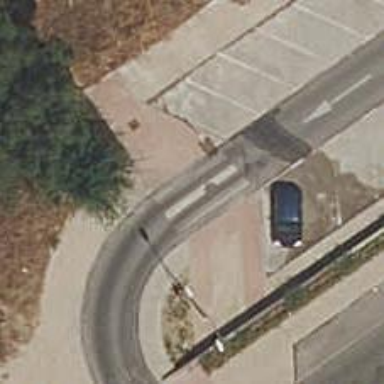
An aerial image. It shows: Uncontrolled crossing on the road.